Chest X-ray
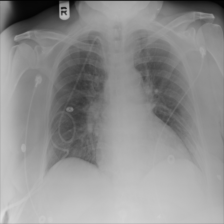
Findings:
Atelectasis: negative
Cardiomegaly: negative
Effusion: negative
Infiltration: negative
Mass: negative
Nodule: negative
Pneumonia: negative
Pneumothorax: negative
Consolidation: negative
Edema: negative
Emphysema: negative
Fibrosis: negative
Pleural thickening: negative
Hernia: negative